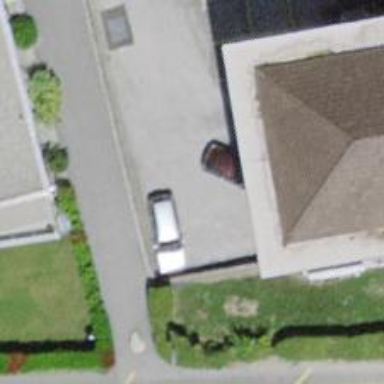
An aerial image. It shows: Parking entrance.